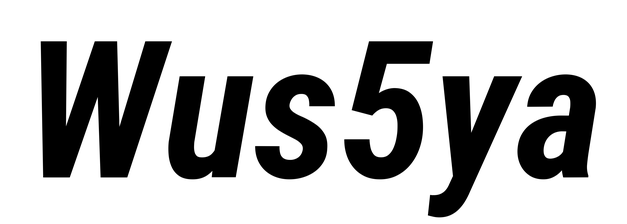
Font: Roboto-Italic_Condensed_Bold_Italic